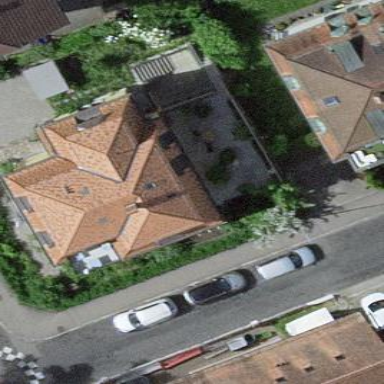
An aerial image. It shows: Part of building.